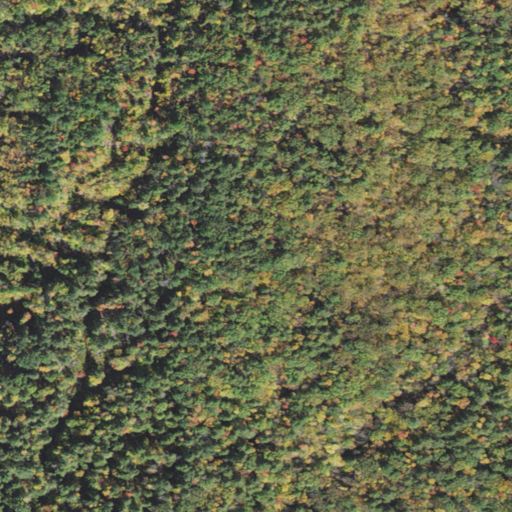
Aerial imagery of mountain in New Hampshire named Porter Hill containing mixed forest, evergreen forest, and deciduous forest